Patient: sex F, age 58
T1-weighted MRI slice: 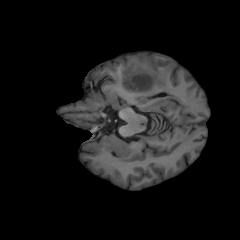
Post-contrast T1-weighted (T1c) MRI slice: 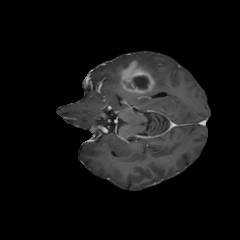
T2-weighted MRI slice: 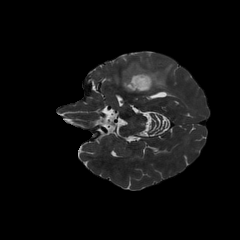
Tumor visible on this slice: yes
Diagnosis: Glioblastoma, IDH-wildtype
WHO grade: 4